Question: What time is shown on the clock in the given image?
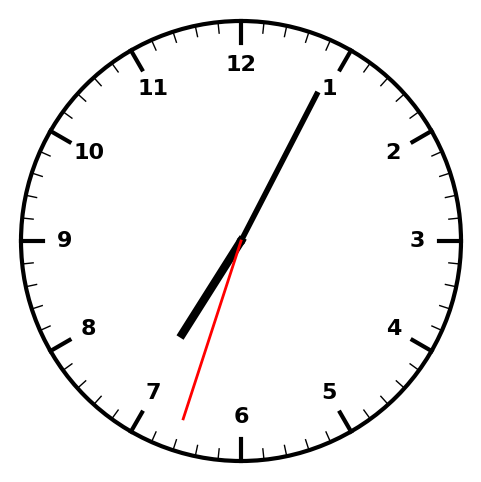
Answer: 07:04:33